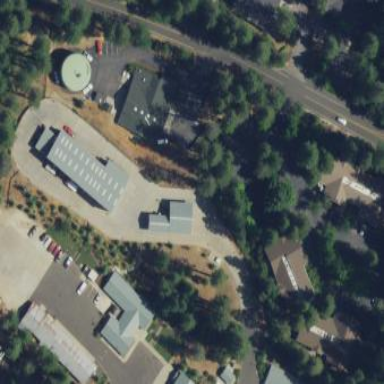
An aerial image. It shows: Fire station.